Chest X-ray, AP view. Patient: 56 years old, sex F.
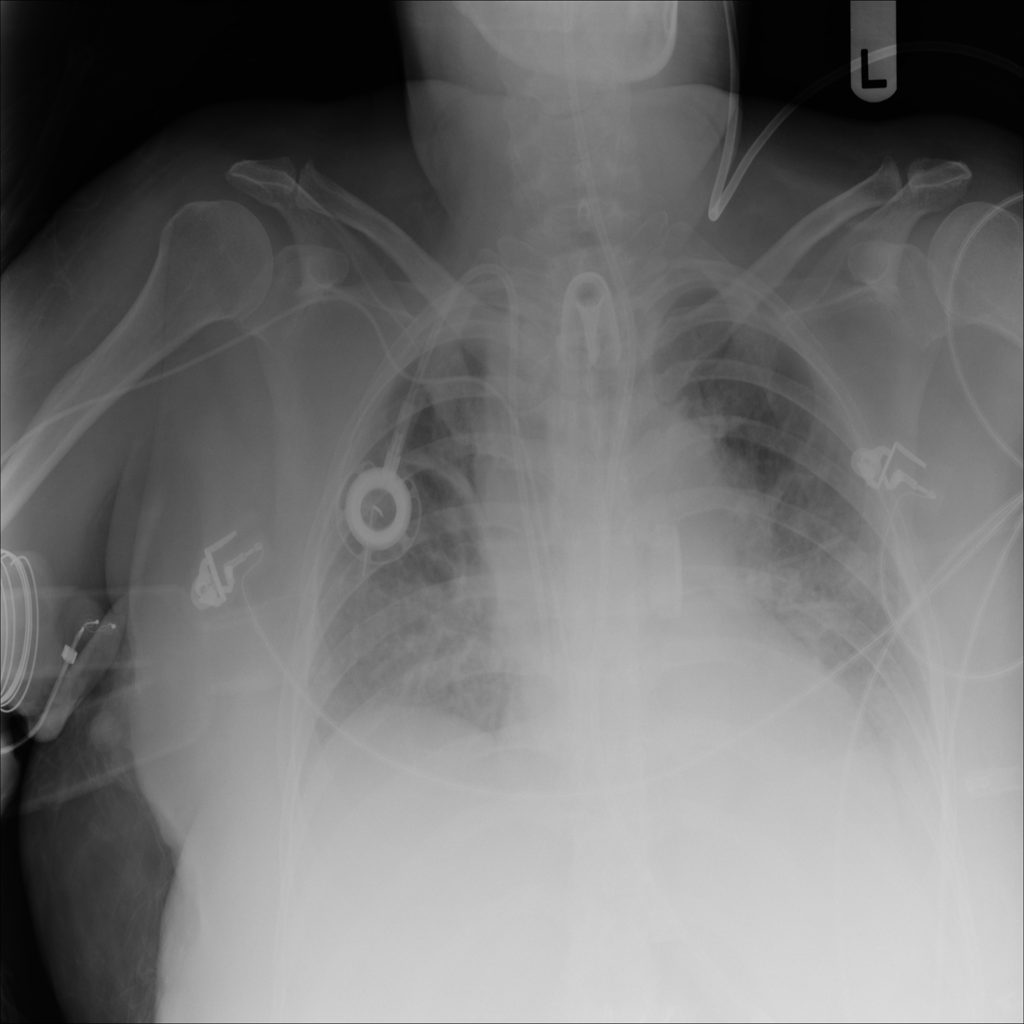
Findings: Effusion, Infiltration